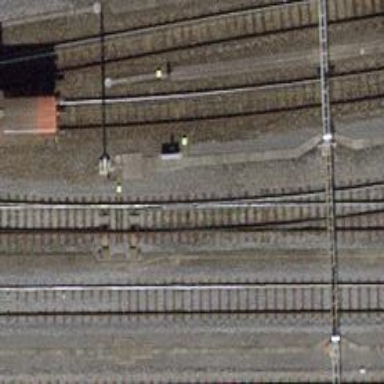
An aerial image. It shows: Rail yard with electrified rails and single track.